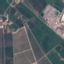
Land use / land cover class: PermanentCrop